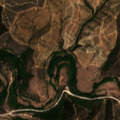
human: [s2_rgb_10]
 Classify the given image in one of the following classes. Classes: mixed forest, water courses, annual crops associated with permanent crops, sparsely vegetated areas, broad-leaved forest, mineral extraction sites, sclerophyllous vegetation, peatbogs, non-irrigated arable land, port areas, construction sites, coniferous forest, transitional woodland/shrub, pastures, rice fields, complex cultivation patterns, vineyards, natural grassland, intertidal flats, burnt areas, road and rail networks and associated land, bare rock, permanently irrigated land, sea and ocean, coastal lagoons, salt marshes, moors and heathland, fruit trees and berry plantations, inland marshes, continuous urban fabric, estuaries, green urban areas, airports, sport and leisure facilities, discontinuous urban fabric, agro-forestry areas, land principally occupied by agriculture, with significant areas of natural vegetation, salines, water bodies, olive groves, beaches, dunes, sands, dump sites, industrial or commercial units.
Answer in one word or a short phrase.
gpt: permanently irrigated land, broad-leaved forest, sclerophyllous vegetation, transitional woodland/shrub